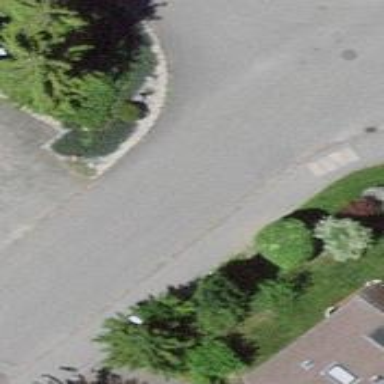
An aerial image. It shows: Residential road with sidewalk on the left.